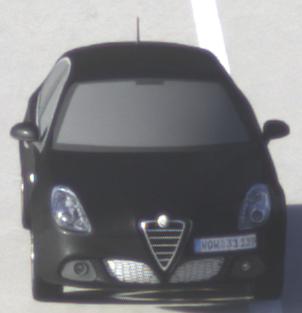
Make: Alfa Romeo
Model: Giulietta 1.4 TB 16V
Detailed model: Giulietta (940)
Model produced from: 2010/05
Model produced until: 2013/03
Doors: 5
Color: black
Road condition: dry road
Daytime: morning or afternoon
Contrast: medium contrast